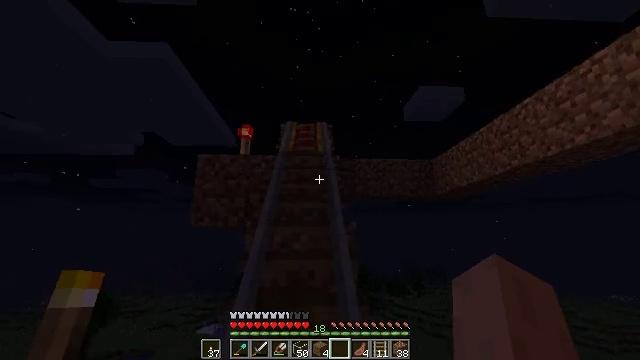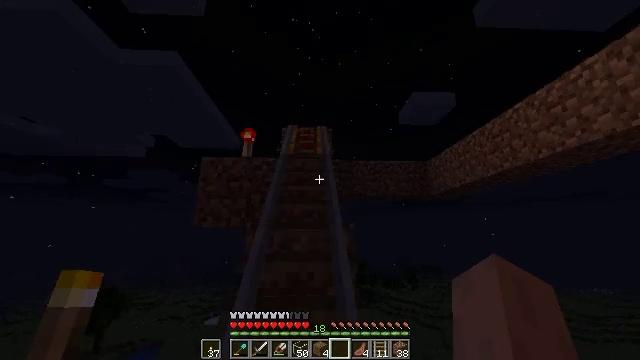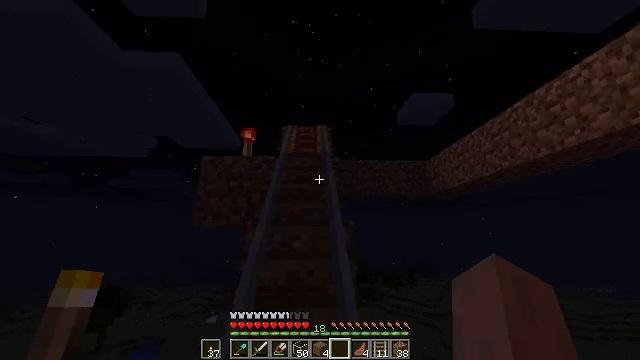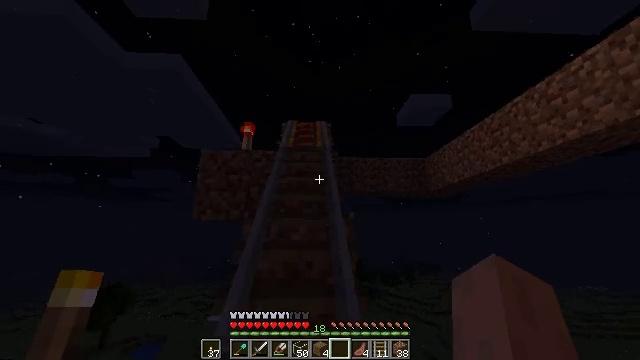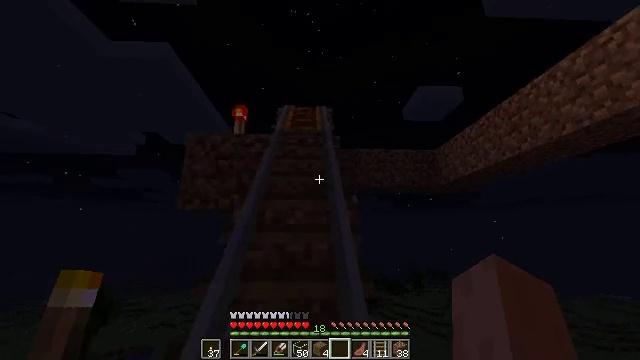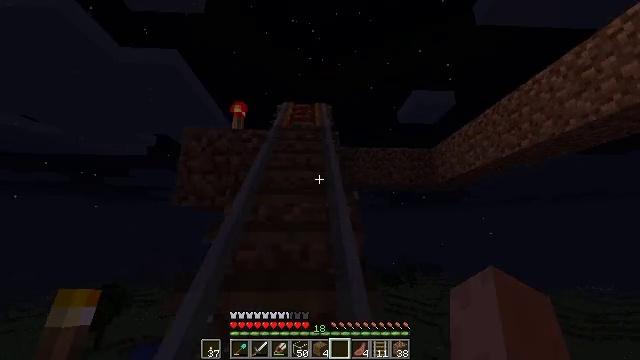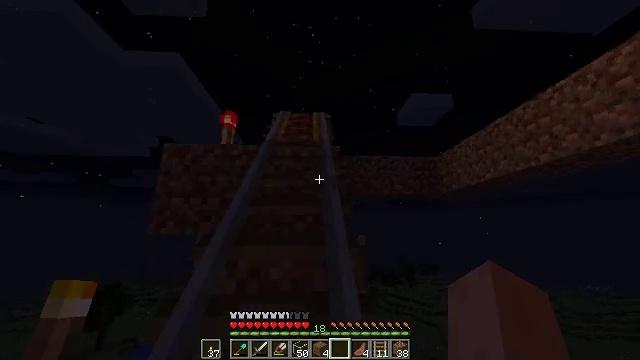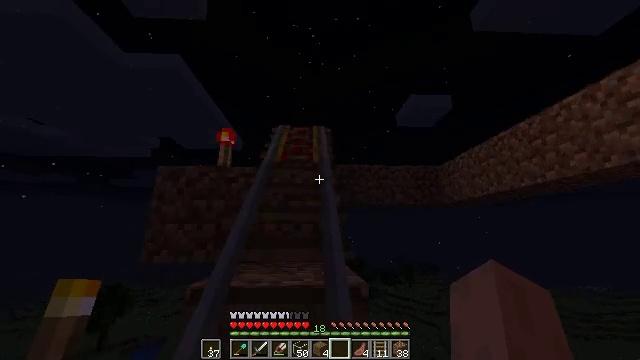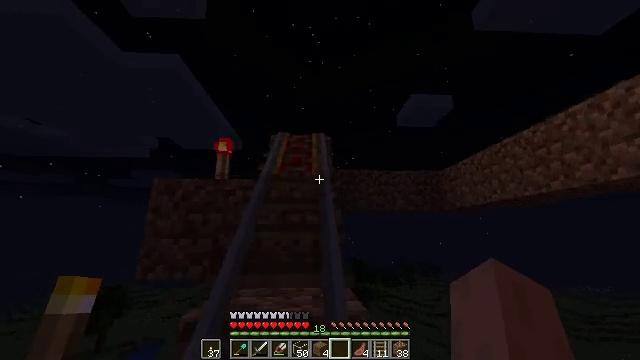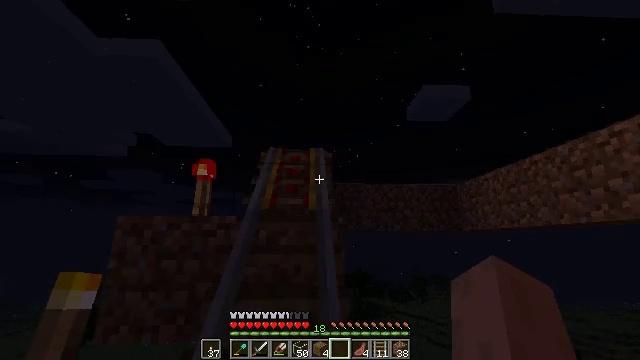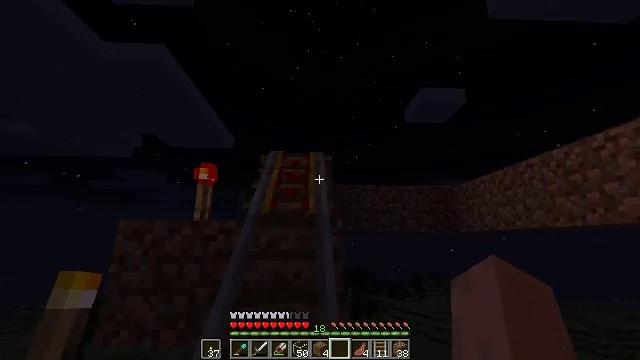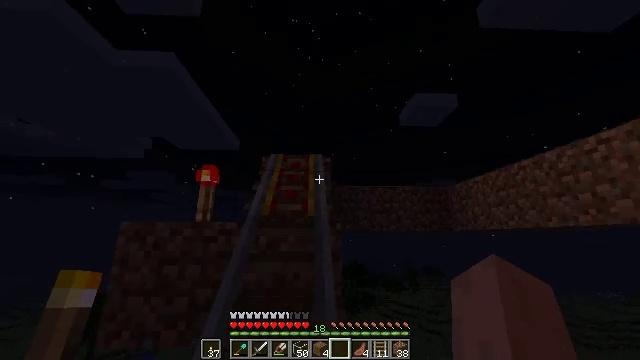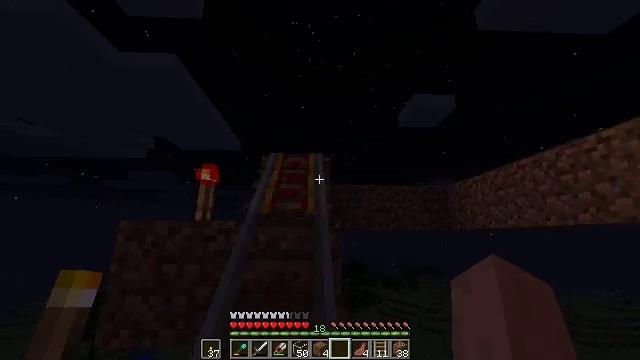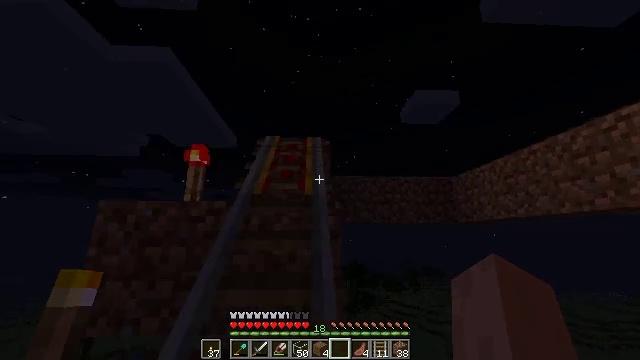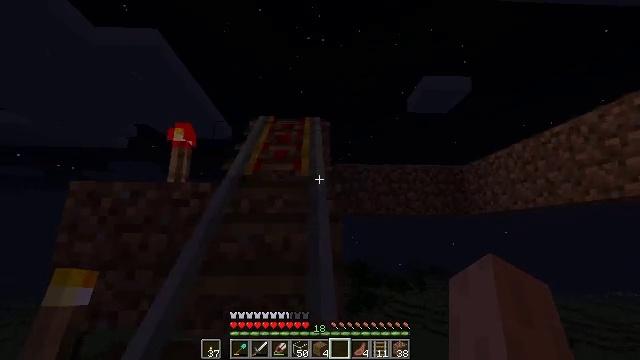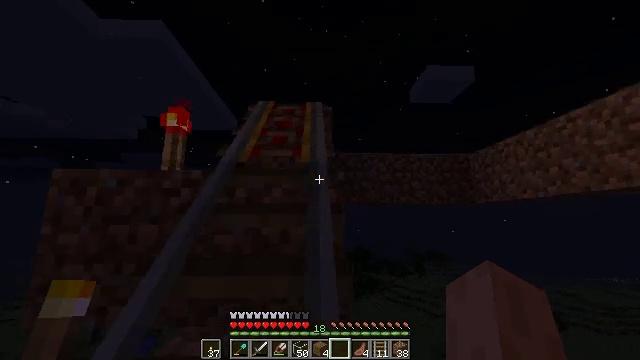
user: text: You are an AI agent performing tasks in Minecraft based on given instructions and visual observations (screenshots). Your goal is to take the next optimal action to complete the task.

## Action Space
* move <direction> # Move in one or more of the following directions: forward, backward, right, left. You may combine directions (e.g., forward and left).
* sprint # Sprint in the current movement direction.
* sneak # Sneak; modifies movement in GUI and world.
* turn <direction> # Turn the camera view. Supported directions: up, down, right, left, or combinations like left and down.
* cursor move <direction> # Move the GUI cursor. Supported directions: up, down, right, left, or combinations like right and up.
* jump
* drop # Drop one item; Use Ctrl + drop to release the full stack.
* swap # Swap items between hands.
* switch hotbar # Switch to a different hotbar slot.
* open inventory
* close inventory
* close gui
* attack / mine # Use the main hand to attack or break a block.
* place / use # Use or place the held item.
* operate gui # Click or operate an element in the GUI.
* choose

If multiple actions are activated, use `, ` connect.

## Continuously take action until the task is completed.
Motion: motion action
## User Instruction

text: Shatter the glass to collect it.
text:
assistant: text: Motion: move forward, jump
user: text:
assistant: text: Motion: move forward, sprint, jump
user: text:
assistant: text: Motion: move forward, sprint, jump
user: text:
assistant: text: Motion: move forward, sprint, jump
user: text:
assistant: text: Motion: move forward, sprint, jump
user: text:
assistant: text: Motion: move forward, jump
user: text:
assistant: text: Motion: move forward, jump
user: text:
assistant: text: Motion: move forward, jump
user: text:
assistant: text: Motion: move forward, sprint, jump
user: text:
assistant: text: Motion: move forward, sprint, jump
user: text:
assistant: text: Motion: move forward, sprint, jump
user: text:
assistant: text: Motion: move forward, sprint, jump
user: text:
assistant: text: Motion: move forward, jump
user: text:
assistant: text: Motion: move forward, turn down, jump
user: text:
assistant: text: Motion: move forward, turn down, jump
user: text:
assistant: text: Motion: move forward, turn down, jump
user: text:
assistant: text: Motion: move forward, sprint, turn down, jump
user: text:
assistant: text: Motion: move forward, sprint, turn down, jump
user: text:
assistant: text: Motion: move forward, sprint, jump
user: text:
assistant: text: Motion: move forward, jump
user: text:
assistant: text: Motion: move forward, jump
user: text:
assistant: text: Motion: move forward, jump
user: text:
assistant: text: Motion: move forward, jump
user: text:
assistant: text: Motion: move forward, sprint, jump
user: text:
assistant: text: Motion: move forward, sprint, jump
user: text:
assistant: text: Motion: move forward, sprint, jump
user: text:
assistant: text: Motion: move forward, sprint, jump
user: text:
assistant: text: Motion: move forward, jump
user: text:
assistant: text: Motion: move forward, jump
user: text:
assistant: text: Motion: move forward, jump